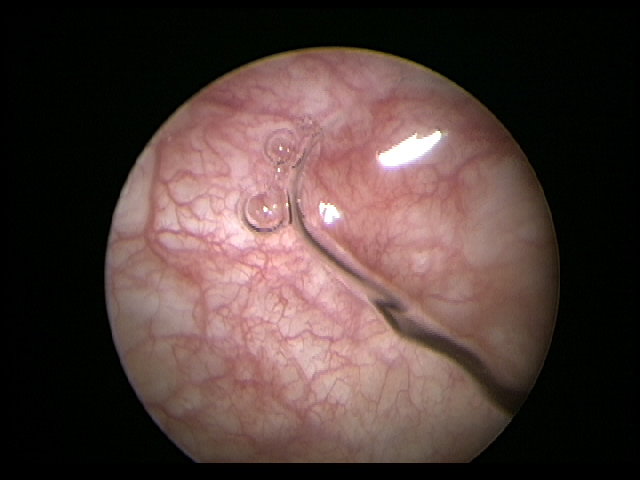
Modality: WLC
Class: Malignant
Subclass: CIS
Lesion: L2
Stage: Tis
Morphology: Non-papillary
Bladder cancer association: Yes